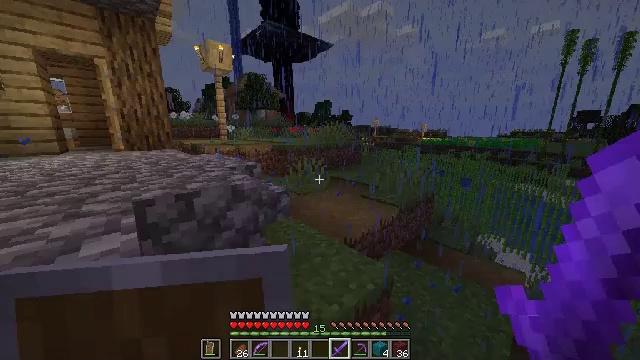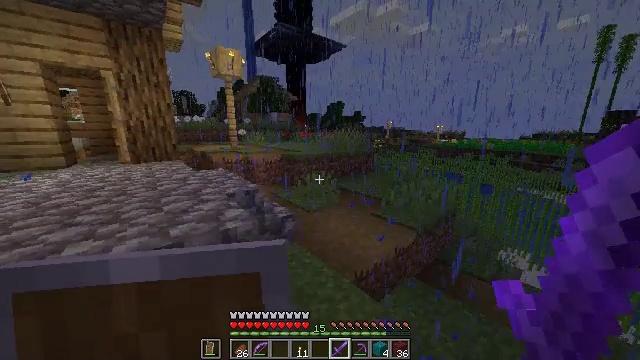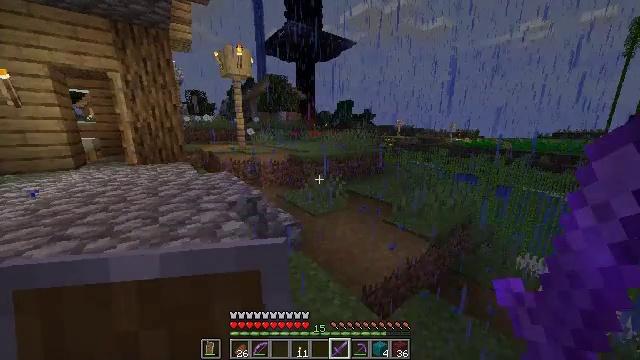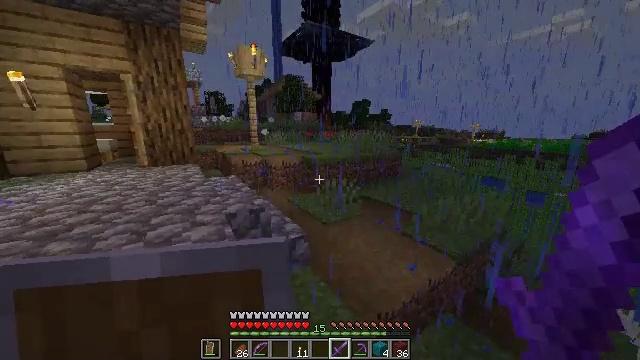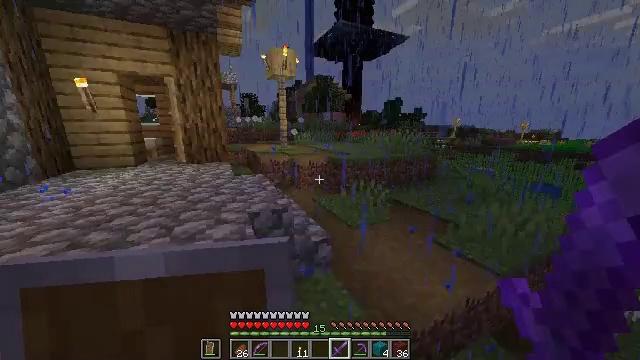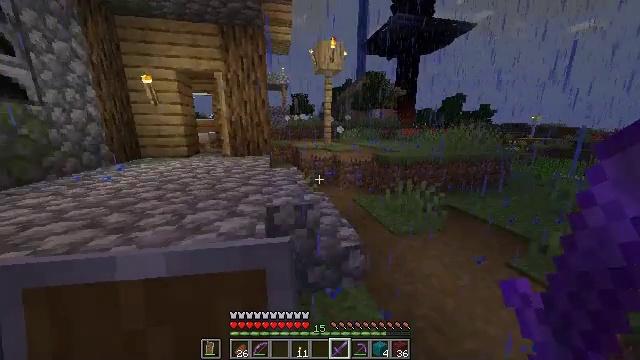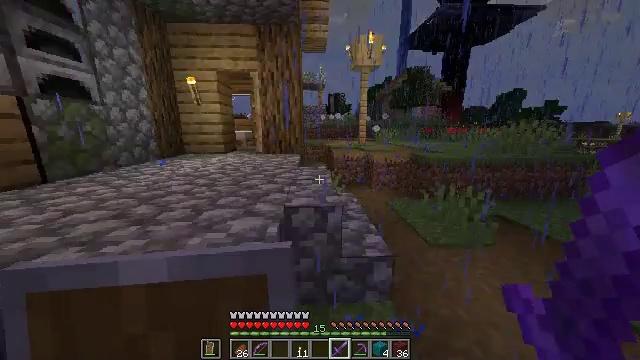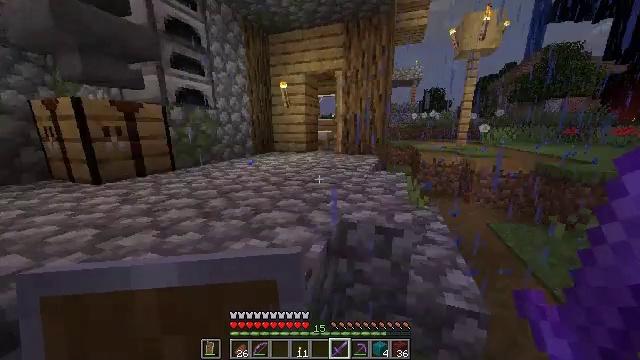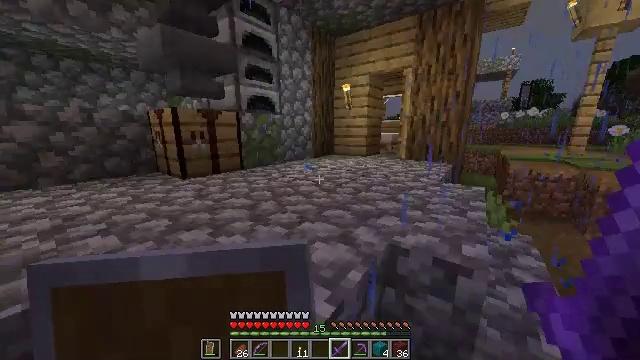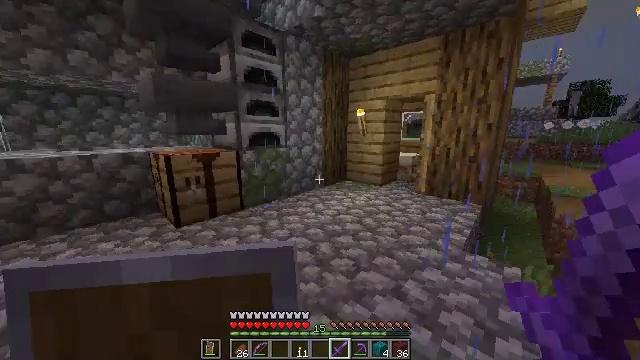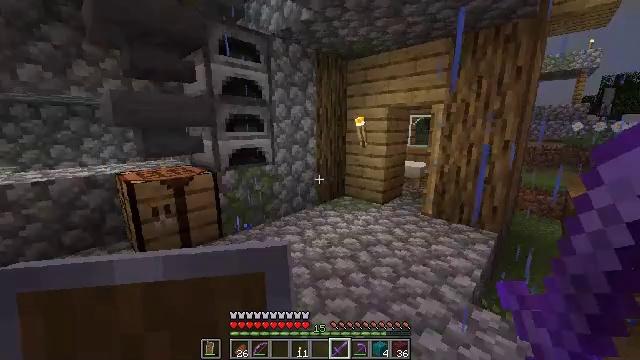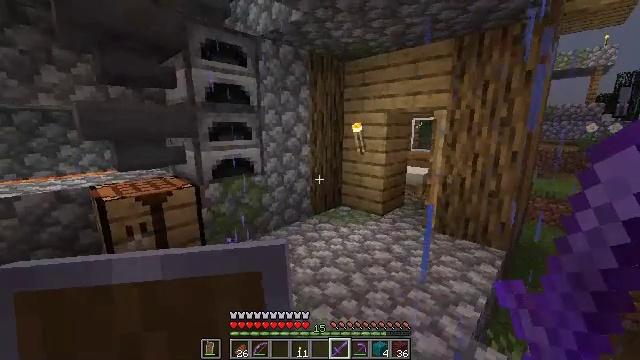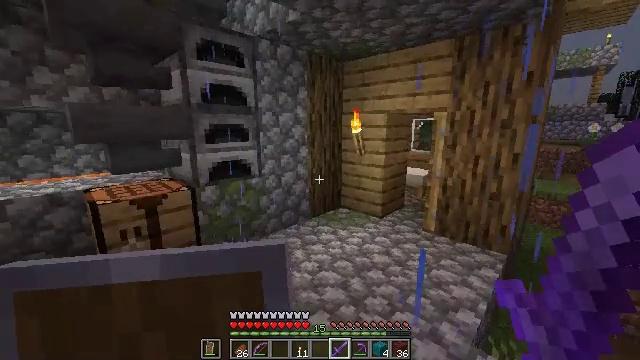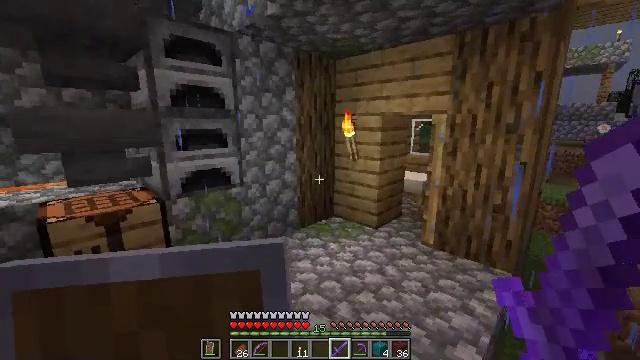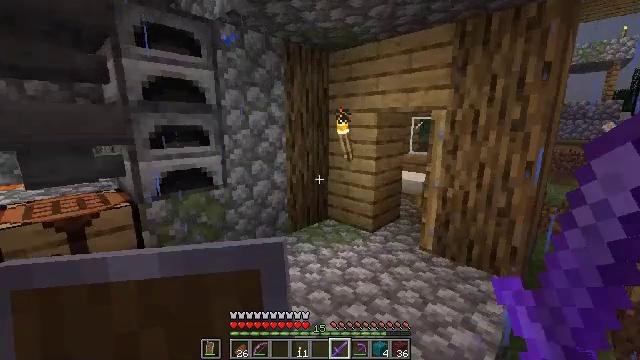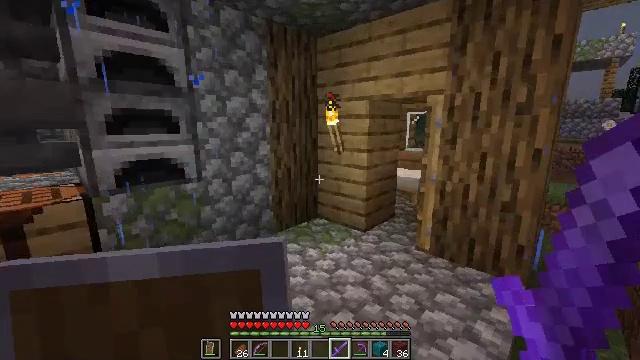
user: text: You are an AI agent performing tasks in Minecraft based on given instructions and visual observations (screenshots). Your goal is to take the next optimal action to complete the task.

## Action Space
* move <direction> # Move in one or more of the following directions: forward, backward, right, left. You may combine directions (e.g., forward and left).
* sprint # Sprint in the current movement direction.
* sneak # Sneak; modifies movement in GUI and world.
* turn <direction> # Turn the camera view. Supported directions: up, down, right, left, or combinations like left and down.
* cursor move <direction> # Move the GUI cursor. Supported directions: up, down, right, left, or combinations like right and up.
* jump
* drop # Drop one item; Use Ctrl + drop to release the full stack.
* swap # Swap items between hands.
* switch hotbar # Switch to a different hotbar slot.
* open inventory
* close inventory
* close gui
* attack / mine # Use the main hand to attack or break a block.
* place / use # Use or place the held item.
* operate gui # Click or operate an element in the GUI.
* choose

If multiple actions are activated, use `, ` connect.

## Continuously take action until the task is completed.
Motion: motion action
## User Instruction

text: In the crafting menu, combine ender pearl and blaze powder for an ender eye.
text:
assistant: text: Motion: move forward, turn left
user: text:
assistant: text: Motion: move forward, turn left
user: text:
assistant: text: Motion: move forward, turn left
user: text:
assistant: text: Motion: move forward, turn left
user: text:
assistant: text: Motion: move forward, turn left
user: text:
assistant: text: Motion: move forward, turn left
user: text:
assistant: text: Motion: move forward, turn left
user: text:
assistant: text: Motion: move forward, turn left, jump
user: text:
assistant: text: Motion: move forward, turn left, jump
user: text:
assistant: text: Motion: move forward, jump
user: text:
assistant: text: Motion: move forward, jump
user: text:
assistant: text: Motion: move forward
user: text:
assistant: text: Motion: move forward
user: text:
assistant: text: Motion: move forward
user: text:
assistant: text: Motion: move forward
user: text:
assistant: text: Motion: move forward, turn right
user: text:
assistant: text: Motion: move forward, turn right
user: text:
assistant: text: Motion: move forward, turn right
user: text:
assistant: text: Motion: move forward, turn right
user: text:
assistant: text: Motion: move forward
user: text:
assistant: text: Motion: move forward
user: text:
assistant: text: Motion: move forward
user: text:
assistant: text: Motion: move forward and move left, turn left
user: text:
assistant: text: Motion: move forward and move left
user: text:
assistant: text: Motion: move forward, turn right
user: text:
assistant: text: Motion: move forward, turn right
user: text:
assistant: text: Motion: move forward, turn right
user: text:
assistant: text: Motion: move forward
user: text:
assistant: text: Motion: move forward
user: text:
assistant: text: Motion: move forward, turn down